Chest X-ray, PA view. Patient: 48 years old, sex F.
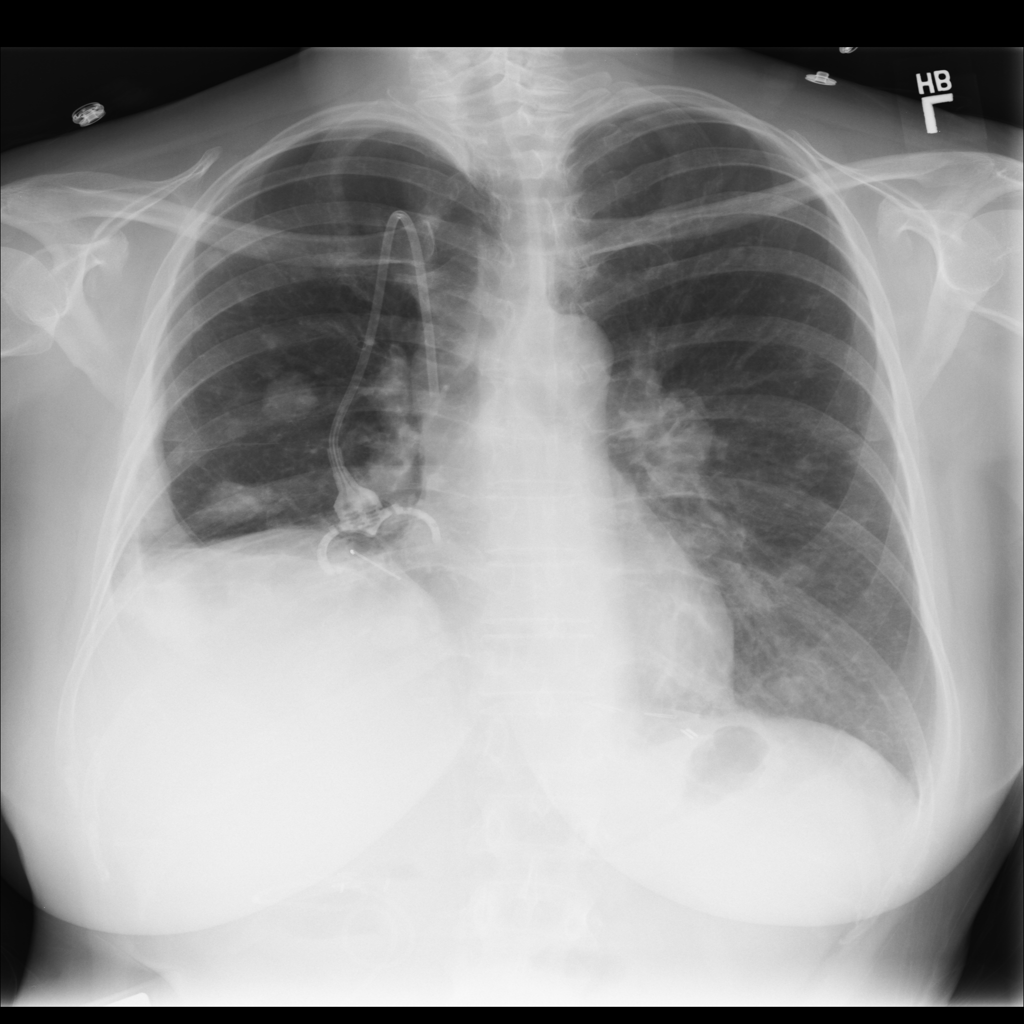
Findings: No Finding